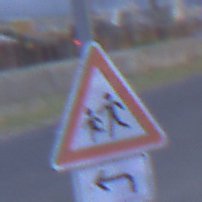
Verkehrszeichen: KinderRechts
Zusatzzeichen unten: RichtungsangabeDurchPfeile2
Umgebung: Outdoor, Urban
Tageszeit: SunriseSunset
Wetter: Overcast
Licht: Natural
Jahreszeit: NotSpecified
Kontrast: LowContrast